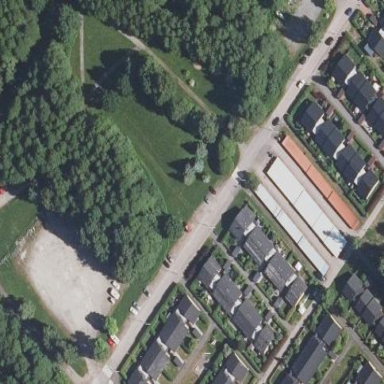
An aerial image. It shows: Park.